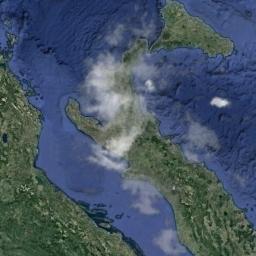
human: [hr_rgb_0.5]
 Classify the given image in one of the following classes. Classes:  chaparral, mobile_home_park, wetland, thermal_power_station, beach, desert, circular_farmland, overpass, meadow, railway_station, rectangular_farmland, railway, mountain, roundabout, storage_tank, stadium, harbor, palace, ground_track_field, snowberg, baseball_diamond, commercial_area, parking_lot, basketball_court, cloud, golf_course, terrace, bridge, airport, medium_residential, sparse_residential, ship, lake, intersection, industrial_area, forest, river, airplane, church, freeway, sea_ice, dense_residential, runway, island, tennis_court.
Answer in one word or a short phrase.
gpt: cloud